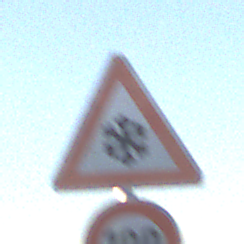
Verkehrszeichen: SchneeOderEisglaette
Zusatzzeichen unten: Geschwindigkeit100
Umgebung: Outdoor, Nature
Tageszeit: SunriseSunset
Wetter: Clear
Licht: Natural
Jahreszeit: NotSpecified
Kontrast: HighContrast